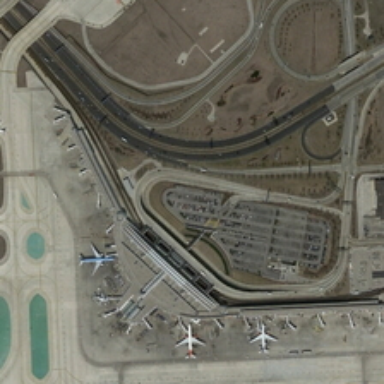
Several planes are in an airport with a parking lot .